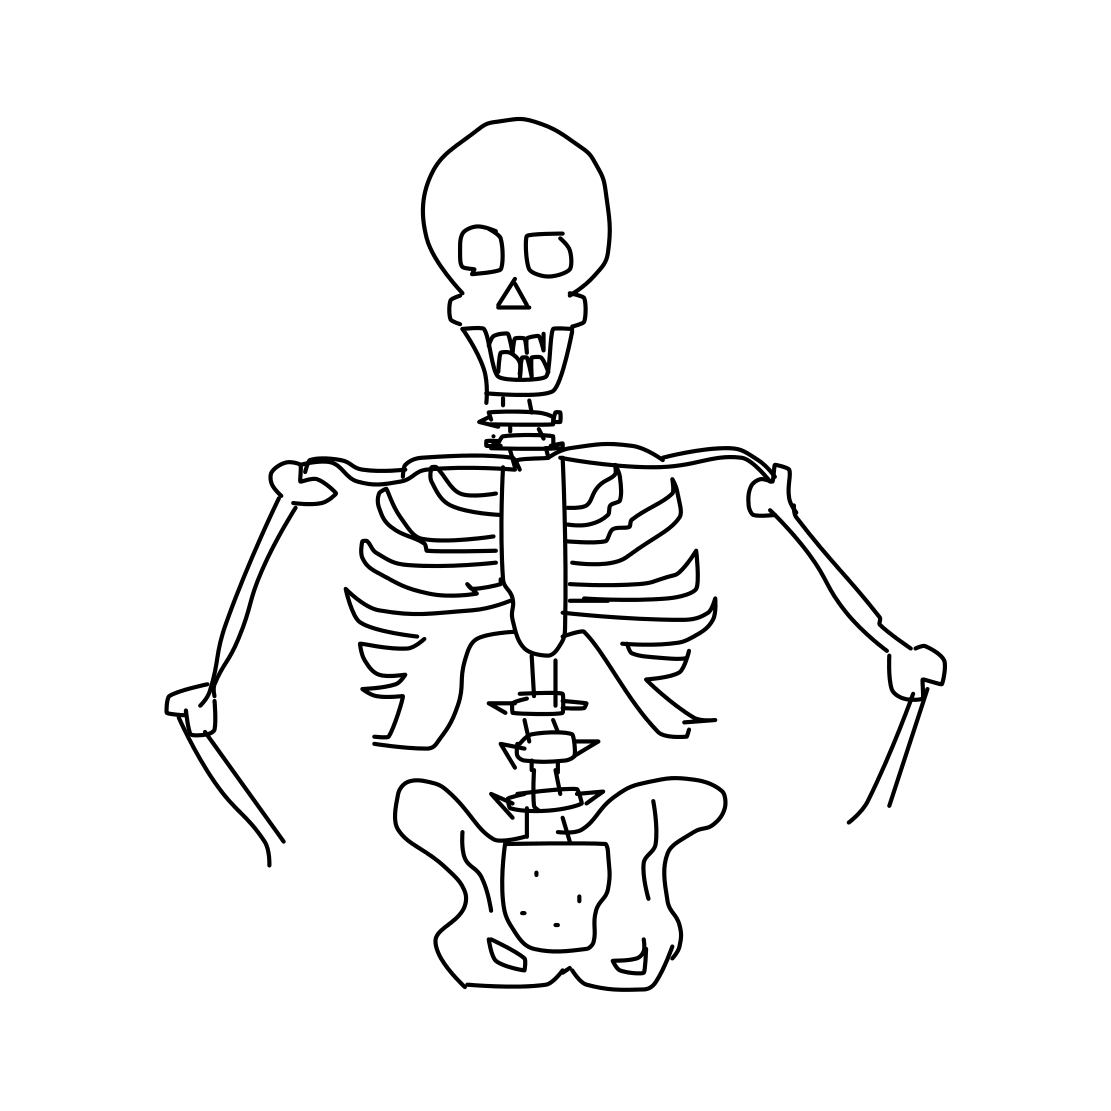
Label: human-skeleton